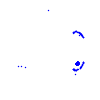
Particle: kaon